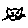
Label: cat